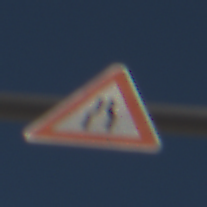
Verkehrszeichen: VerengteFahrbahn
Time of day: Midday
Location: Outdoor (Nature)
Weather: Clear
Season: Summer
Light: Natural